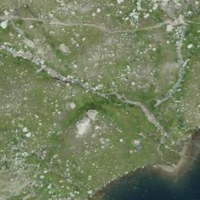
EUNIS habitat code: 48
Species observed at this site:
Linaria cannabina